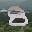
Label: 8